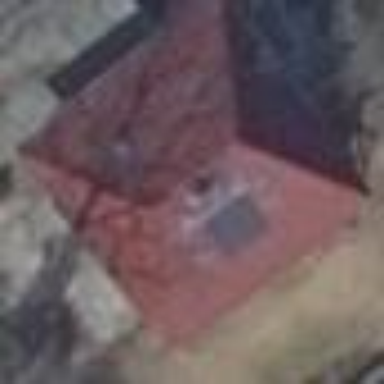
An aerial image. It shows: Residential building with pyramidal roof shape.